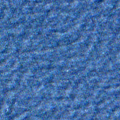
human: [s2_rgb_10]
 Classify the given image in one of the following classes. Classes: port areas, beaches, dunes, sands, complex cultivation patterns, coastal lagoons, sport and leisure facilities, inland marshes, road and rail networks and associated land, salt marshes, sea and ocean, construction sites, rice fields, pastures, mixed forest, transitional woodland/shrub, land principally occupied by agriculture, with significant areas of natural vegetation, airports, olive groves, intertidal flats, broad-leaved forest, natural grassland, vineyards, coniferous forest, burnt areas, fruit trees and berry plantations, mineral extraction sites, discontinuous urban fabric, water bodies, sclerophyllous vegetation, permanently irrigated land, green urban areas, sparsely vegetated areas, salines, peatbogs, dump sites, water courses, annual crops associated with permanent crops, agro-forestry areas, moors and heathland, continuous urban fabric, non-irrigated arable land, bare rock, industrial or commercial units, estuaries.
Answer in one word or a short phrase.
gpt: sea and ocean